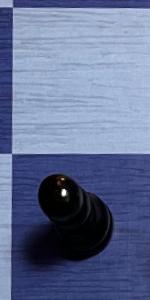
Label: Pawn_Black